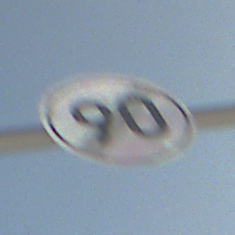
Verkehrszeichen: EndeGeschwindigkeit90
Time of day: MorningAfternoon
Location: Outdoor (Suburban)
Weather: PartlyCloudy
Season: NotSpecified
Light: Natural